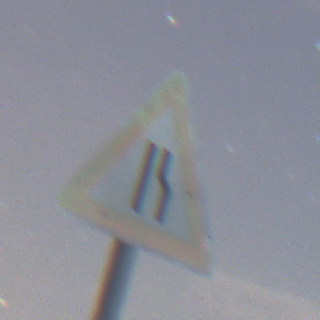
Verkehrszeichen: EinseitigVerengteFahrbahnRechts
Umgebung: Outdoor, Nature
Tageszeit: Night
Wetter: Overcast
Licht: Artificial
Jahreszeit: NotSpecified
Kontrast: LowContrast